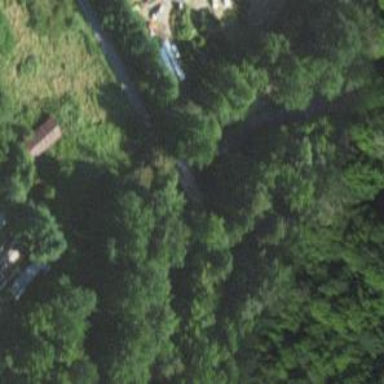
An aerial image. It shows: Unclassified road with asphalt surface. The road is covered by bridge.